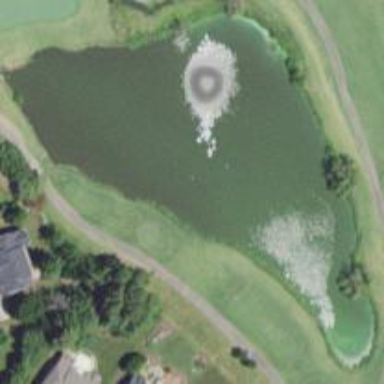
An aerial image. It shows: Water hazard on golf course. The hazard is natural water feature.